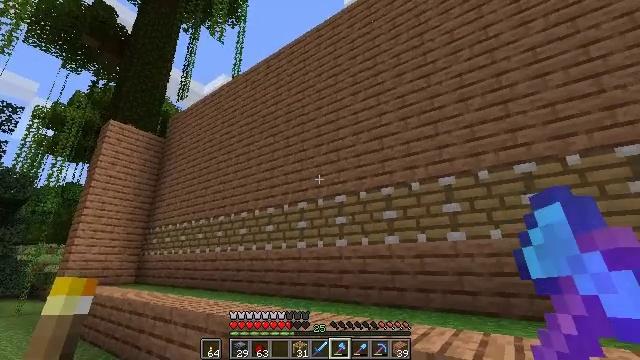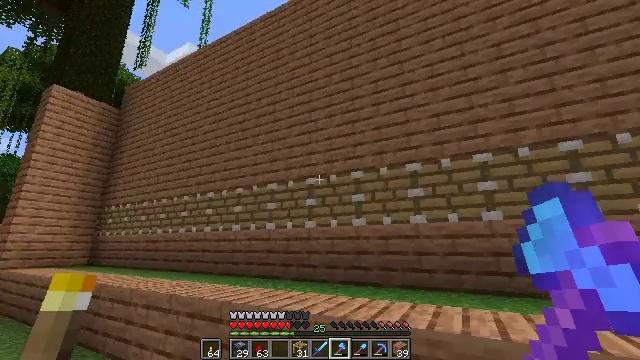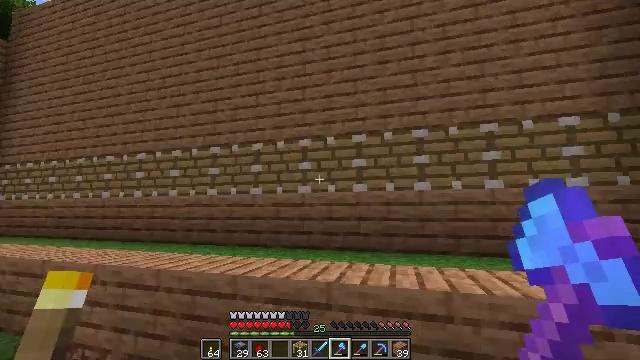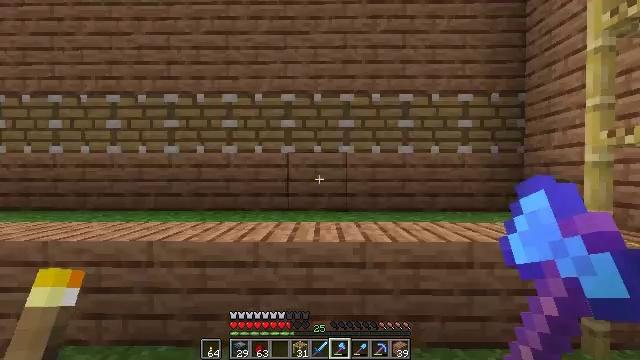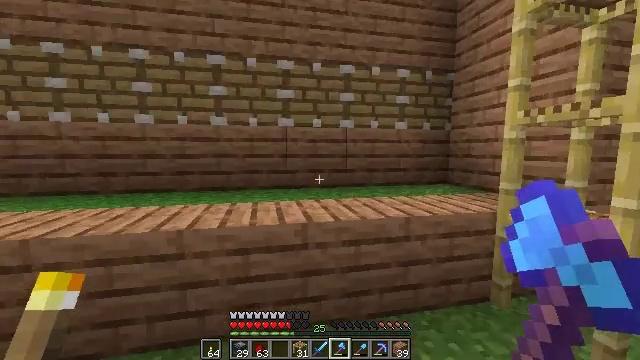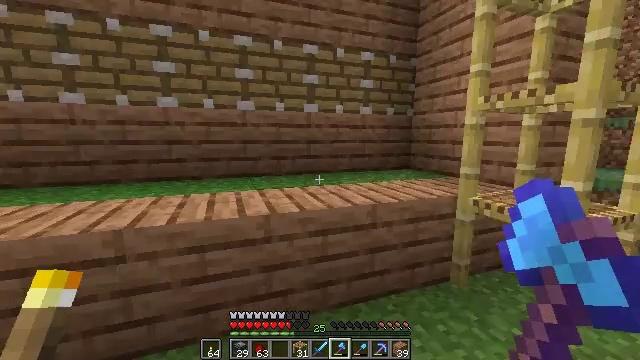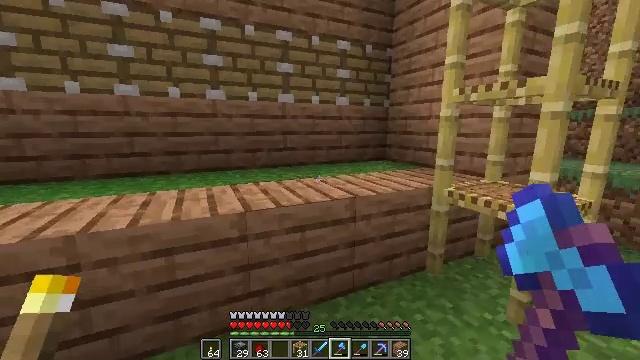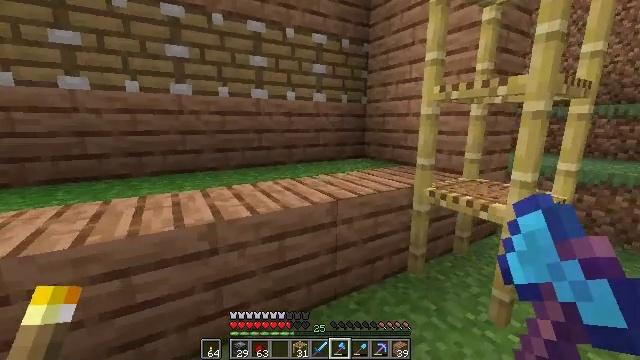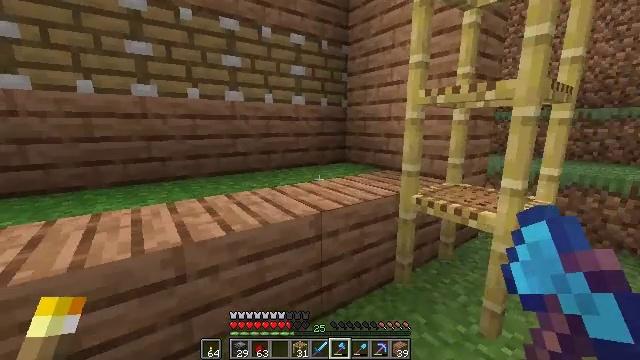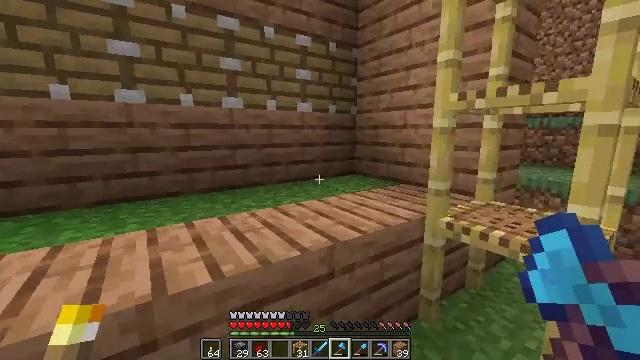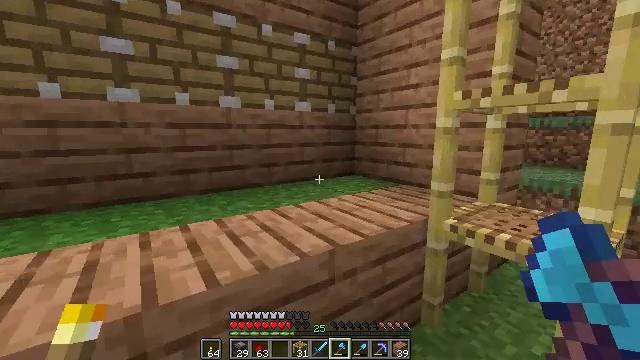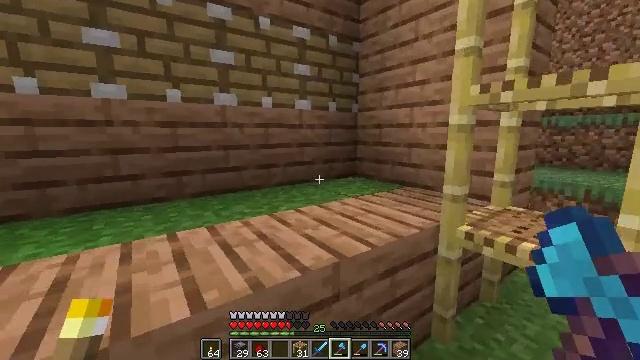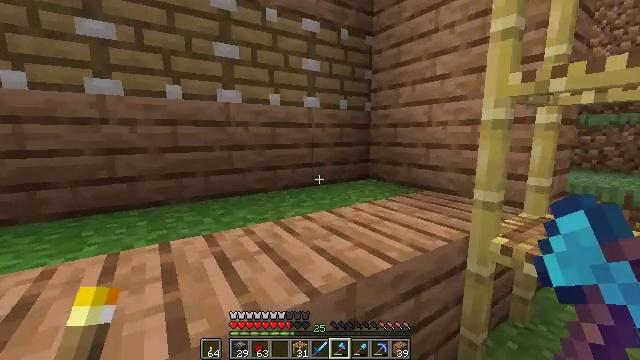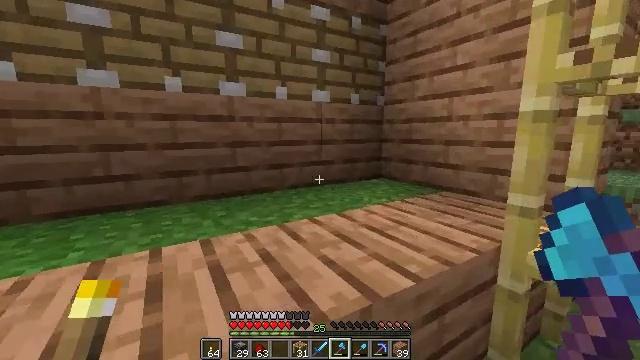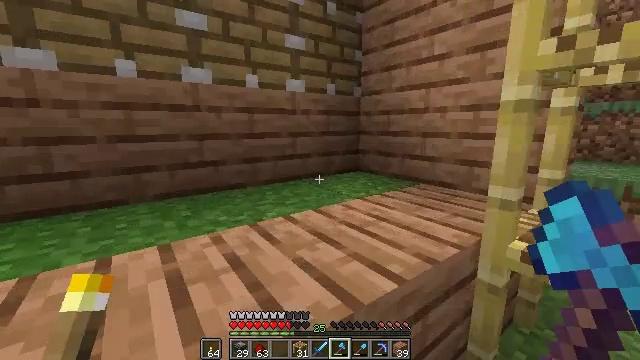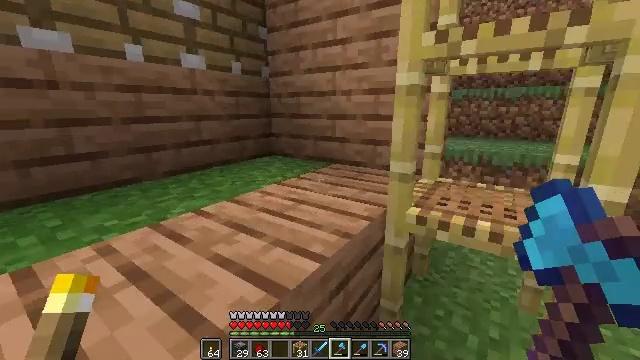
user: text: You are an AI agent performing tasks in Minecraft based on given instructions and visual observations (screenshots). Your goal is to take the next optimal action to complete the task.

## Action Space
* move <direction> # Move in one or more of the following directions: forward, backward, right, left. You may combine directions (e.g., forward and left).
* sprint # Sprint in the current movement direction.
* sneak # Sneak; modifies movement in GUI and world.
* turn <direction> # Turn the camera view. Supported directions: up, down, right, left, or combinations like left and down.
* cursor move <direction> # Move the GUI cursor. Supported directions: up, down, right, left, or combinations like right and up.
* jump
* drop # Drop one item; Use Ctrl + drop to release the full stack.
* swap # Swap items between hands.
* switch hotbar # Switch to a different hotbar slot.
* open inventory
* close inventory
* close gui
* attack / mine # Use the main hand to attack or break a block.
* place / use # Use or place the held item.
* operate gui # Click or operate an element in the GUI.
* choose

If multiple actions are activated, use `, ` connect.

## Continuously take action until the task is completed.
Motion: motion action
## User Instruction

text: Break the redstone wire to disrupt circuits.
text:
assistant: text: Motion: turn right and down
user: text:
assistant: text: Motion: turn right and down
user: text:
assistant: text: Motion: move forward, turn right and down
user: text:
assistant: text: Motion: move forward, turn right and down
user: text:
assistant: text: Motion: move forward, turn right and down
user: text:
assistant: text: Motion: move forward, turn right and down
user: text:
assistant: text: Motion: move forward, turn right
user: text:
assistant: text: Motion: move forward, turn right
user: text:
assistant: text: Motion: move forward, turn up
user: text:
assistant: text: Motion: move forward
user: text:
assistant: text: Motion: move forward
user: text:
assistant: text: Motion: move forward, turn left
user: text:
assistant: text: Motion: turn left
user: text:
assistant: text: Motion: turn right and down
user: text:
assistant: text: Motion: turn right and down
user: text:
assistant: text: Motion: turn right and down
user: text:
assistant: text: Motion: turn right and down
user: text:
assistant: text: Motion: move forward and move right
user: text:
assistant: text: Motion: move forward and move right
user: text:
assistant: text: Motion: move forward and move right
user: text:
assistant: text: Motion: move forward and move right
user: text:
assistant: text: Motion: move forward and move right
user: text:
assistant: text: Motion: move forward and move right
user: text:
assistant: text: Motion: move forward and move right, turn left
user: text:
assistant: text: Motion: move forward and move right, turn left and up
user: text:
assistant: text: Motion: move forward and move right, turn left and up
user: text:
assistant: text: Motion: move forward, turn left and up
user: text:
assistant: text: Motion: move forward, turn left and up
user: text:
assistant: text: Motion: move forward, turn left and up
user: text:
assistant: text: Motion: move forward, turn left and up